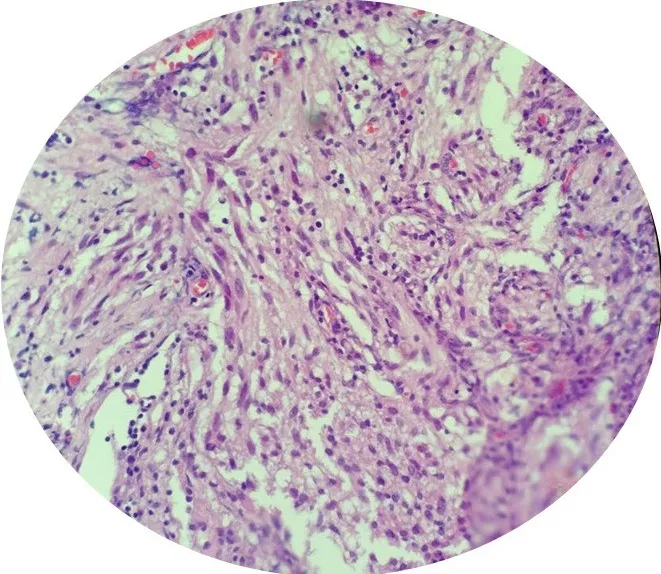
Spindled portion of the tumor, the cells have obviously eosinophilic cytoplasm and glial appearance.
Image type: pathology (h&e)